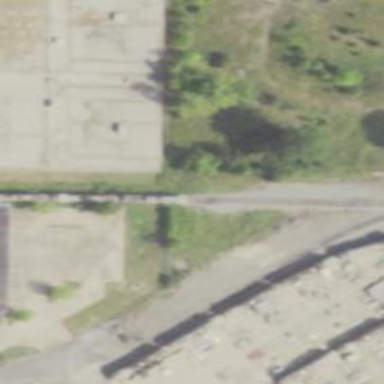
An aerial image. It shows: Abandoned railway.